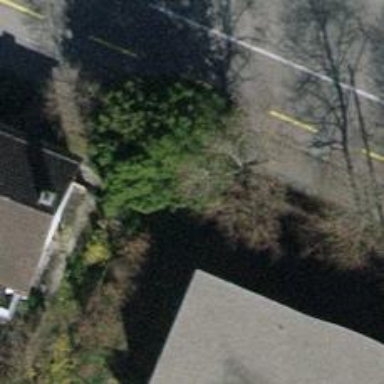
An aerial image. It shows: Urban tree adds touch of nature to the surroundings.